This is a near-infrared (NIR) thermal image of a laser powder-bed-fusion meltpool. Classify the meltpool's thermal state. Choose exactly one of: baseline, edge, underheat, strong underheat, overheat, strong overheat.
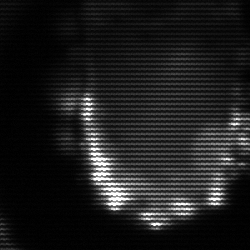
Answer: baseline